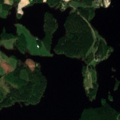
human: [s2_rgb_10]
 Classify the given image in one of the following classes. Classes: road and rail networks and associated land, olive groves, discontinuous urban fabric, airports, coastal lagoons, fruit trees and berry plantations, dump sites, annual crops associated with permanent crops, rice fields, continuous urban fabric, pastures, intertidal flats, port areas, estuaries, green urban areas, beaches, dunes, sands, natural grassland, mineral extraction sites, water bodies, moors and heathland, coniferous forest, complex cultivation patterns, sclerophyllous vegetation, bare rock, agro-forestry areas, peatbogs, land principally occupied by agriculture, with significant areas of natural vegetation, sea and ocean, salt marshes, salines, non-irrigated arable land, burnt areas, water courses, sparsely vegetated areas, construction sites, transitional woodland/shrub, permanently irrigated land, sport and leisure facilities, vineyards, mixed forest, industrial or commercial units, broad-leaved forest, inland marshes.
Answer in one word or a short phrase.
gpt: land principally occupied by agriculture, with significant areas of natural vegetation, mixed forest, water bodies